Question: I am working on vb.net windows application..i am populating my data grid view using data source..I wrote code in my load event like this:
'''
Dim cd As SqlCommandBuilder = New SqlCommandBuilder(adapter)
adapter = New SqlDataAdapter("select c.cid,c.CompanyName,d.dtId,d.dtName as
Department,d.dtPhone as Phone,d.dtEmail as Email,d.empimage from CompanyMaster_tbl c
join DepartmentMaster_tbl d on c.Cid=d.cId order by cid", con.connect)
dt1 = New DataTable
bSource = New BindingSource
adapter.Fill(dt1) 'Filling dt with the information from the DB
bSource.DataSource = dt1
gv.DataSource = bSource
gv.Columns("cid").Visible = False
gv.Columns("dtId").Visible = False
Dim img As New DataGridViewImageColumn
img.HeaderText = "image"
gv.Columns.Insert(6, img)
'''
now my gridview showing like this:

i want to show my image in my '**image**' column it self..how i can do that?
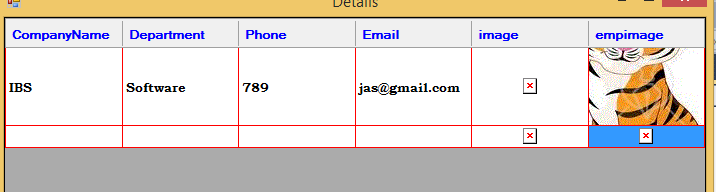
Answer: After assigning the datasource your adding the column "gv.Columns.Insert(6, img)". For this column data is not there. You need to add the images manually to this column.
'''
for(int i = 0; i < gv.Rows.Count; i++)
{
gv.Rows[i]["image"] = gv.Rows[i]["empimage"];
}
'''